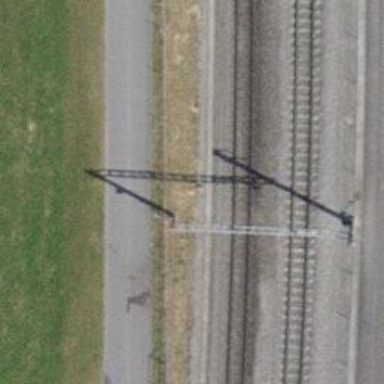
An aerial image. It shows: Narrow-gauge railway track with 1 electrified contact line.